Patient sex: F
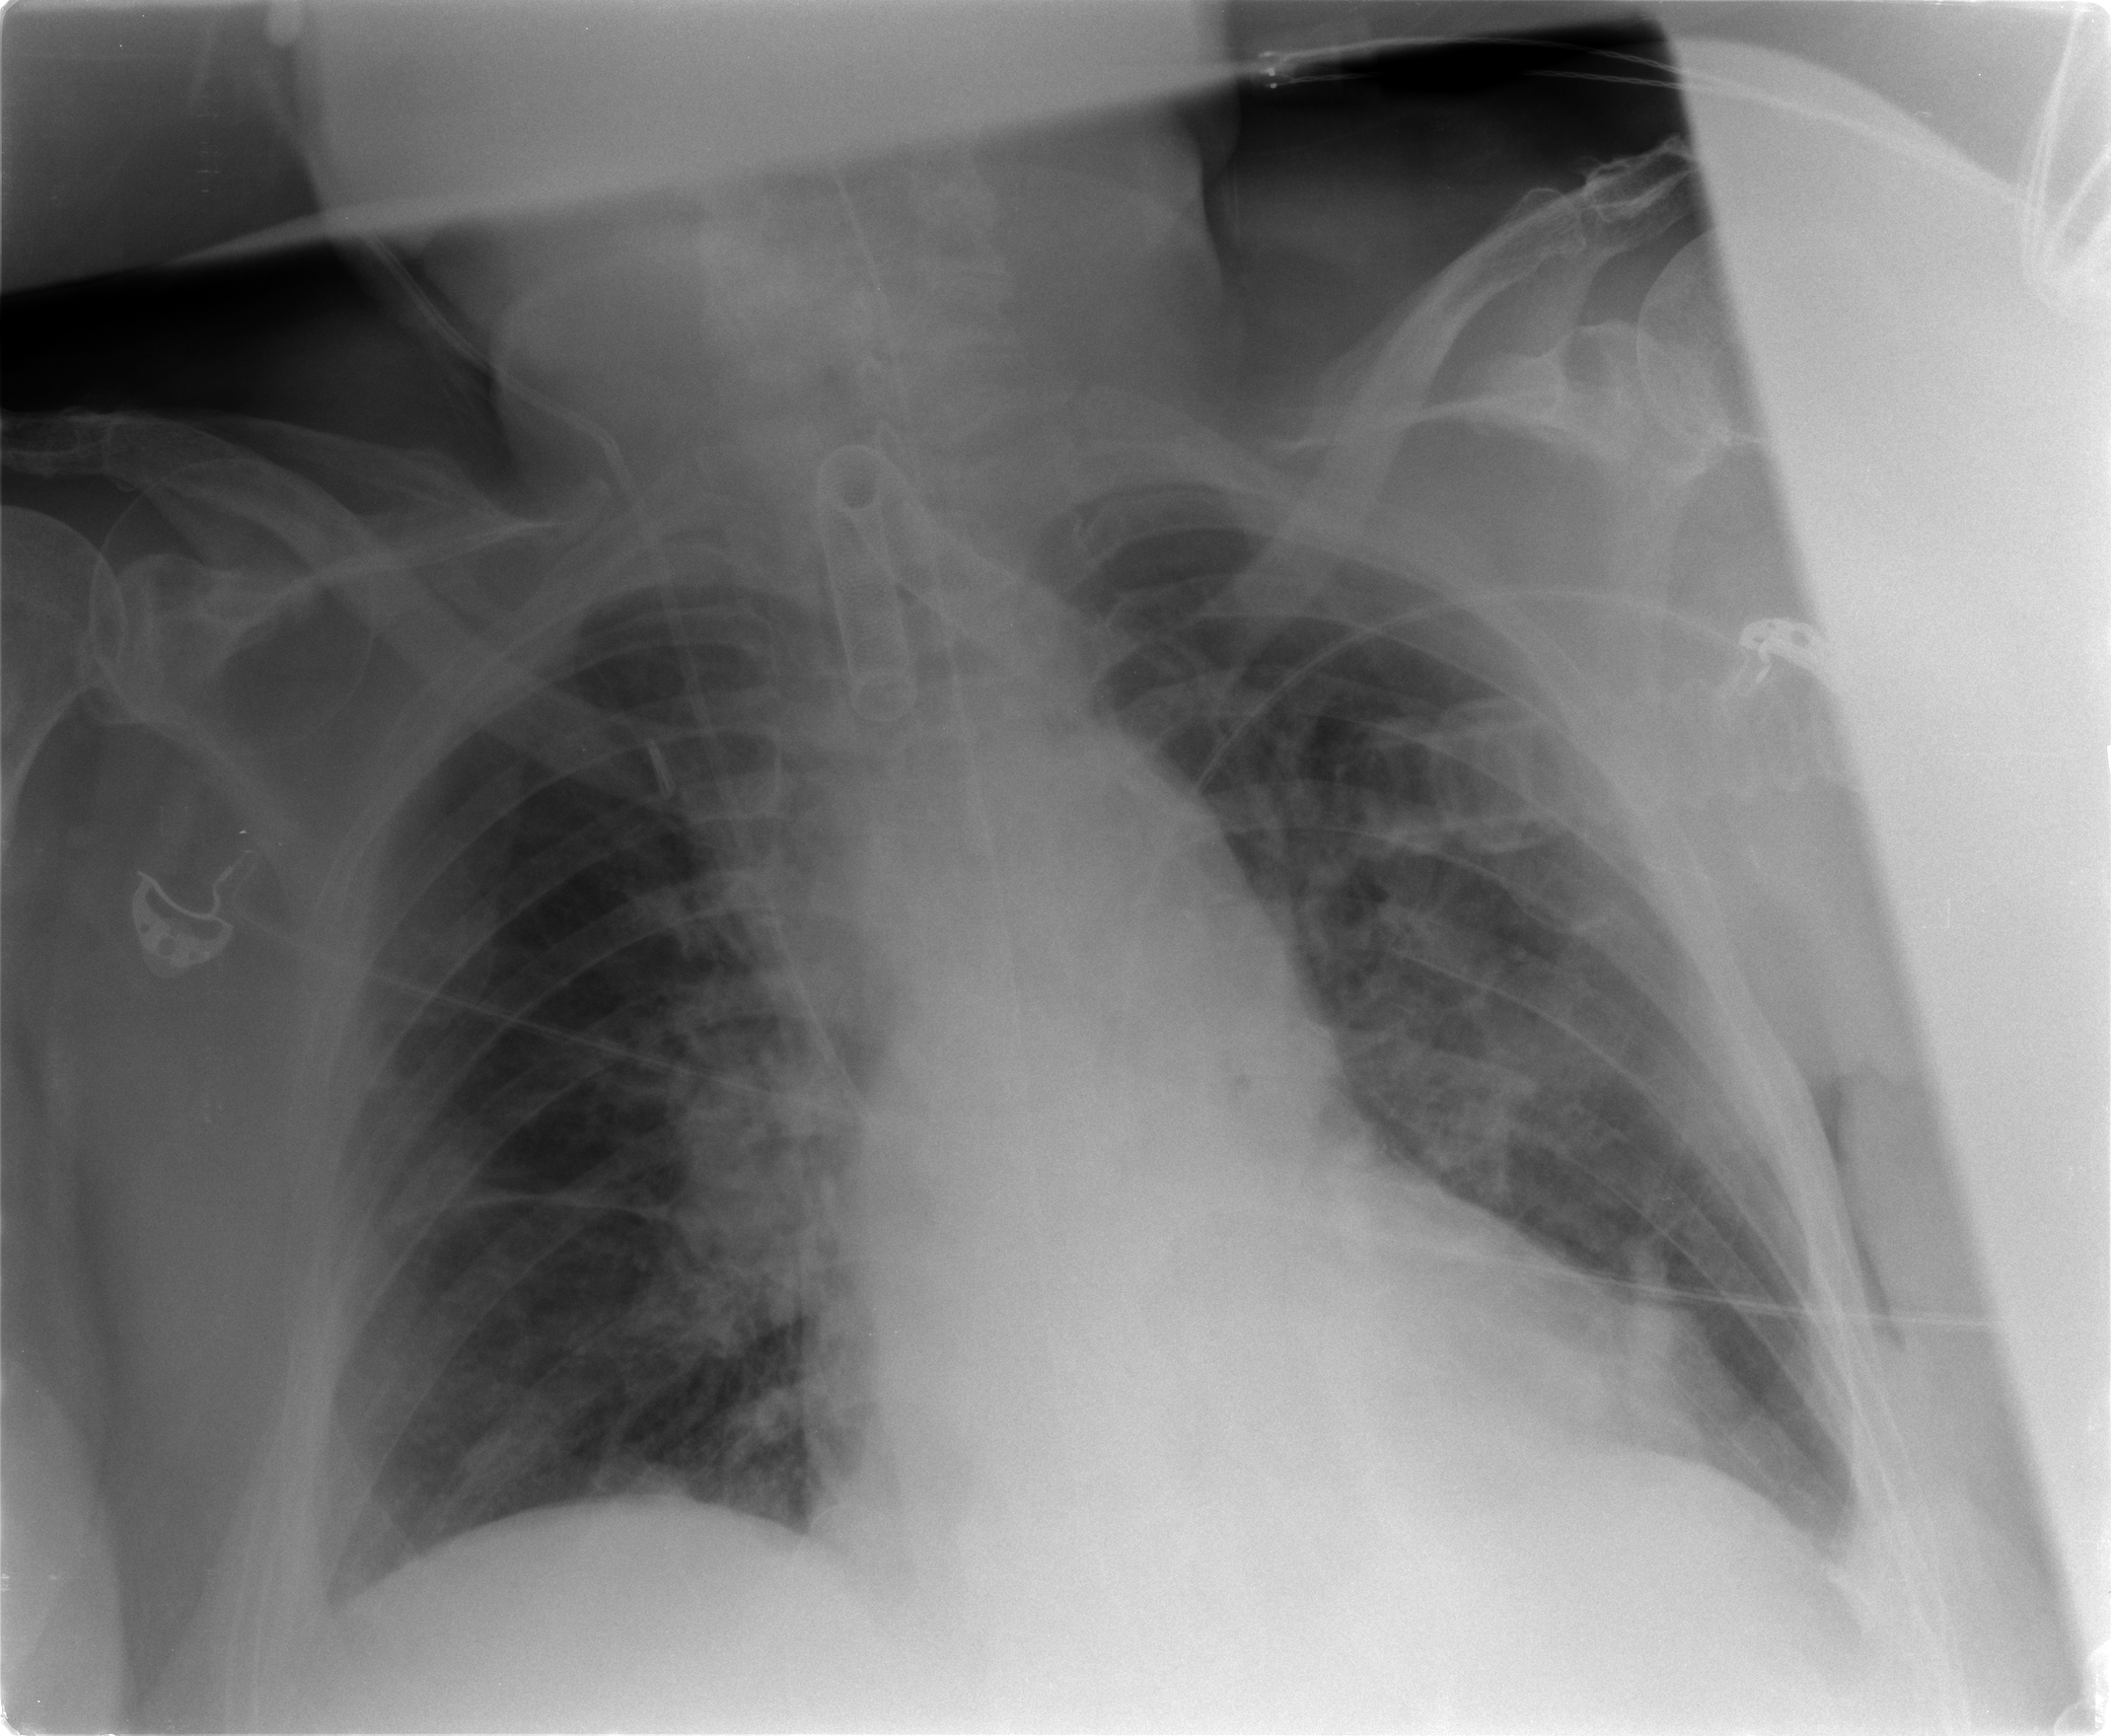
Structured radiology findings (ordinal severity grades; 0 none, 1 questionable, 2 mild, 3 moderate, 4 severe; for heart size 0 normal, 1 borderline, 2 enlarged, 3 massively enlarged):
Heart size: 2
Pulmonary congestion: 2
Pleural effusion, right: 2
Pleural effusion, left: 2
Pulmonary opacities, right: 2
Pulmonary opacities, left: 2
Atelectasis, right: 2
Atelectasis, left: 2